Aerial crown-view tile of a tropical tree (Barro Colorado Island, Panama), acquired 20241014:
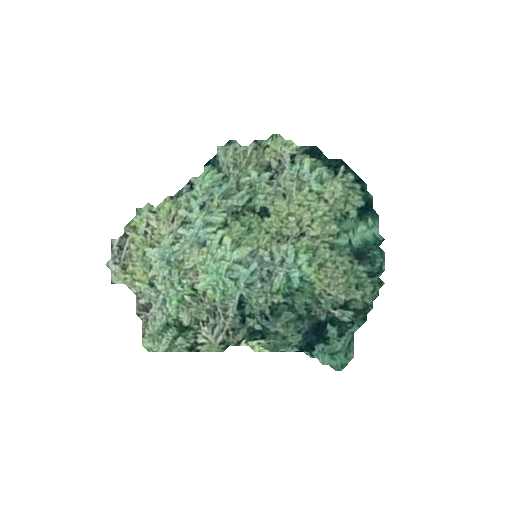
Species: Dendropanax arboreus
GBIF accepted scientific name: Dendropanax arboreus
Crown area: 70.534 m²